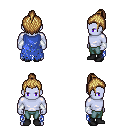
a pixel art fantasy rpg character, male body template, dark elf, purple skin, blue tattered cape, teal pants, blonde short topknot hairstyle, white cloth bracers, black shoes, four views (front, back, left, right), 2x2 character sprite sheet, small pixel art, hard edges, no anti-aliasing